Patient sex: F
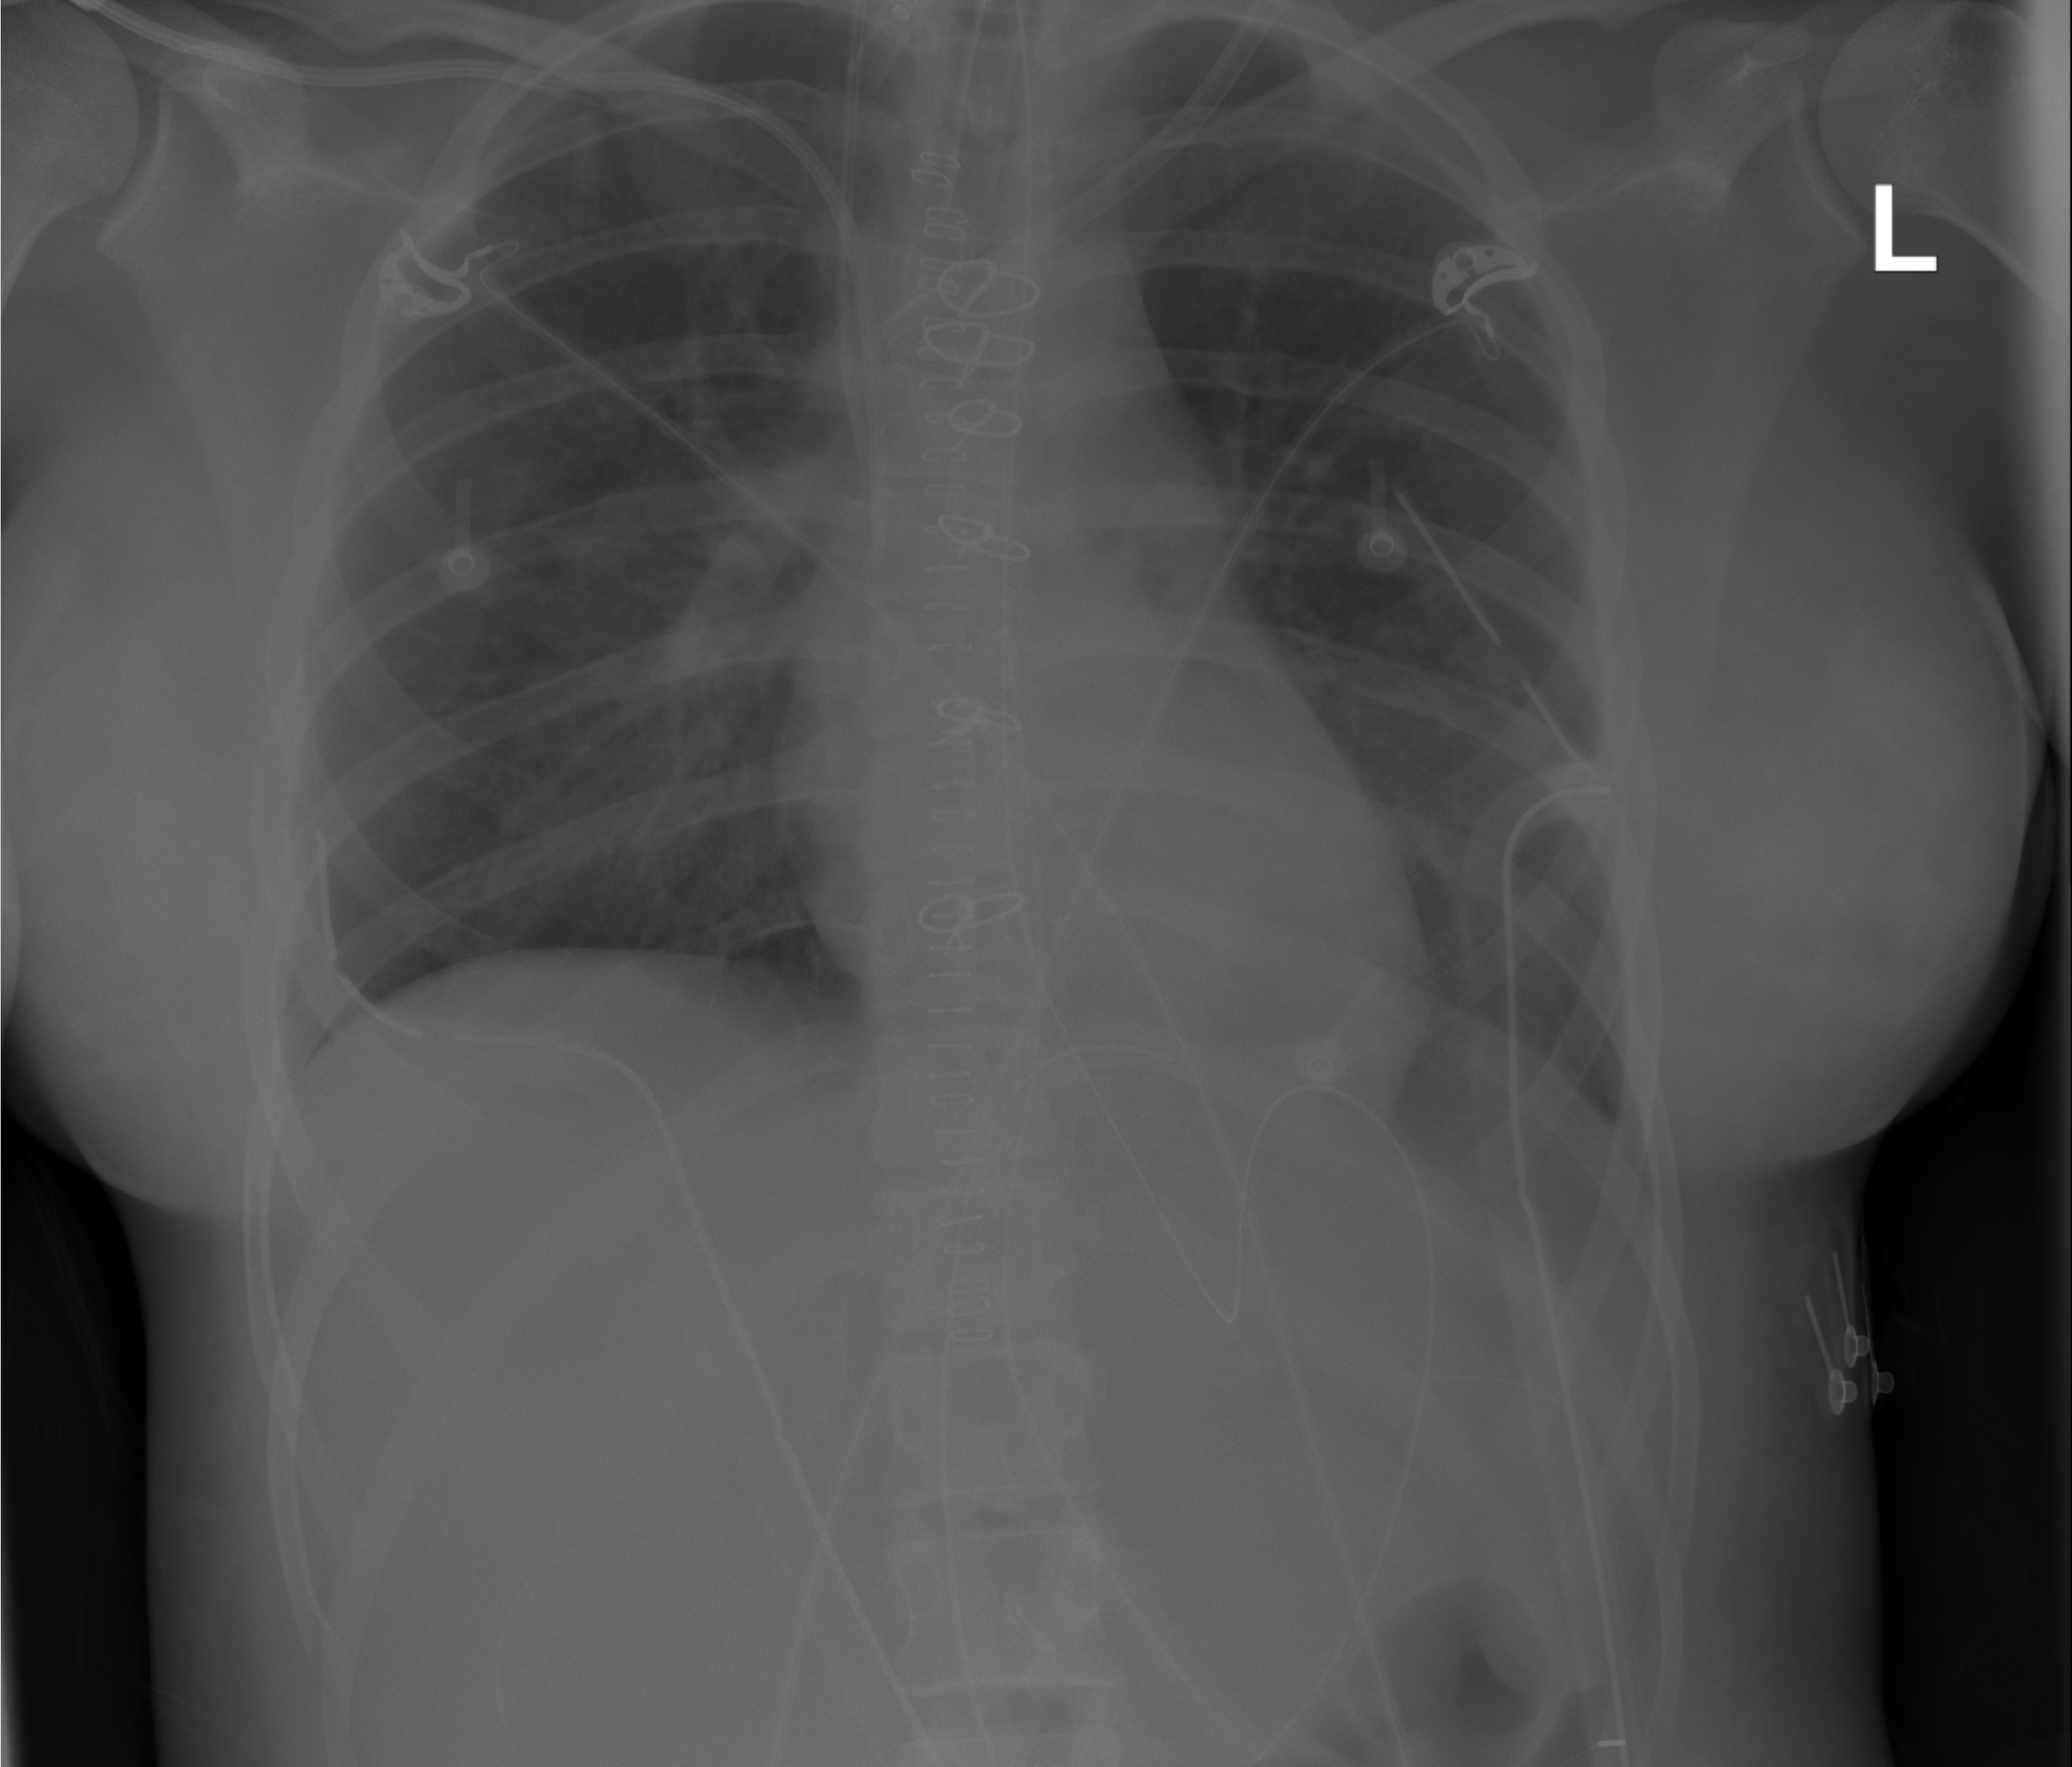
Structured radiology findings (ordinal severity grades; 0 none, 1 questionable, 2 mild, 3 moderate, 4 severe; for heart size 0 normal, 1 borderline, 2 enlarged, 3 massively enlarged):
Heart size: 0
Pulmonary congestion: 0
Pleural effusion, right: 0
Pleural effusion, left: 0
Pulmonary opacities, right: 1
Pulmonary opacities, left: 1
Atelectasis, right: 1
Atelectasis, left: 2